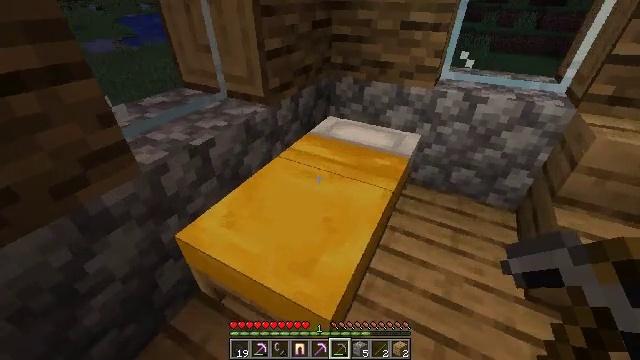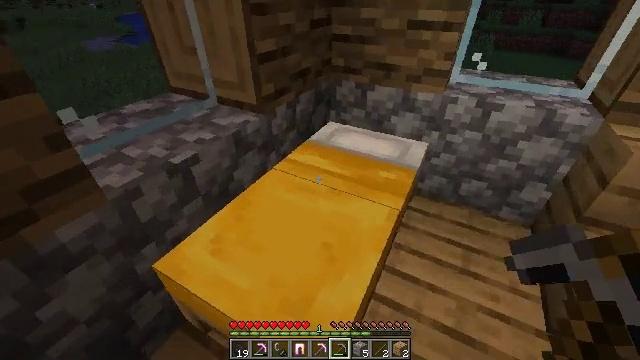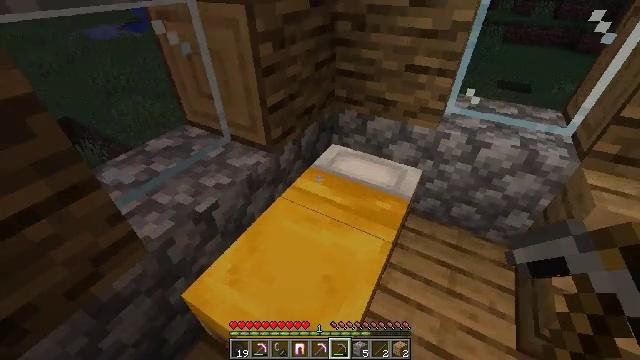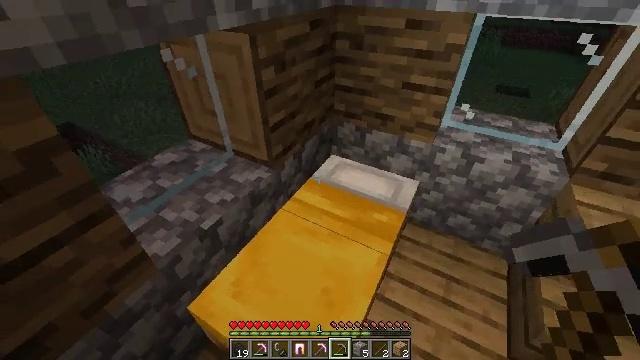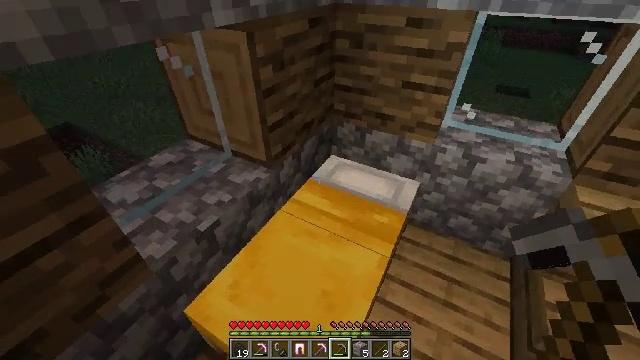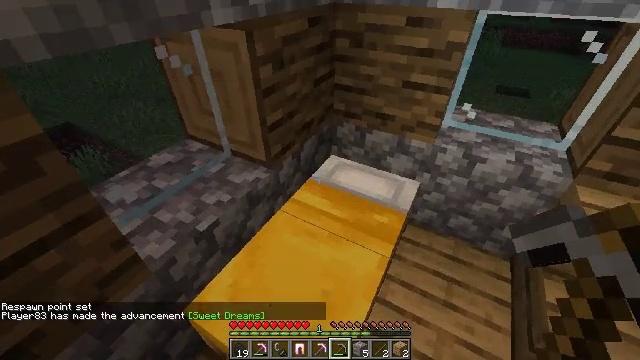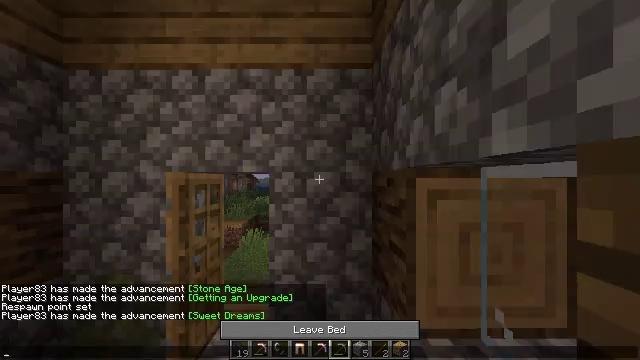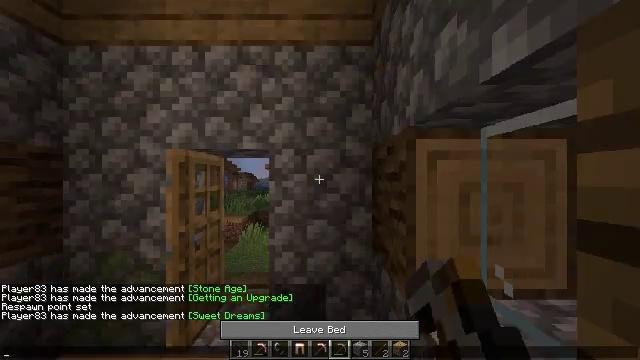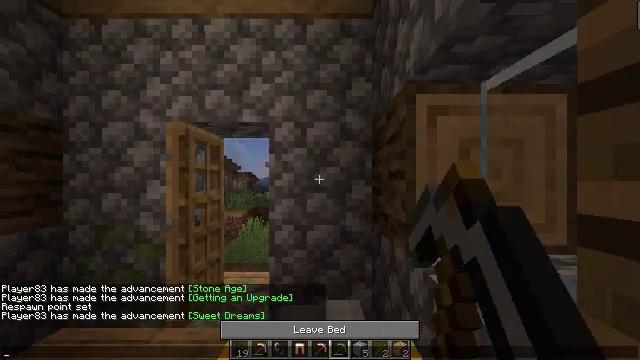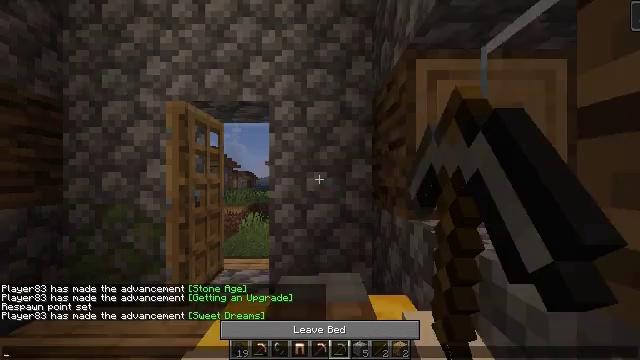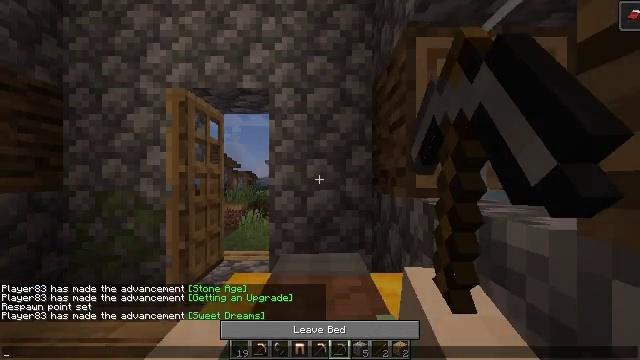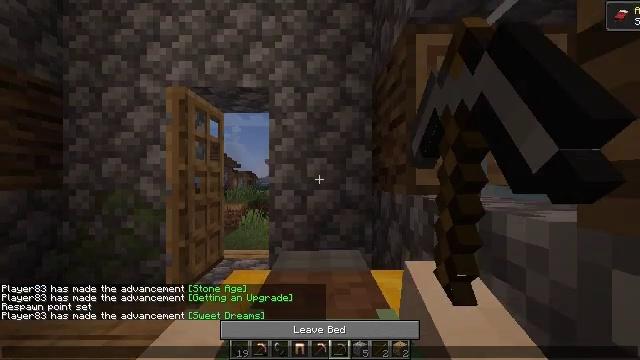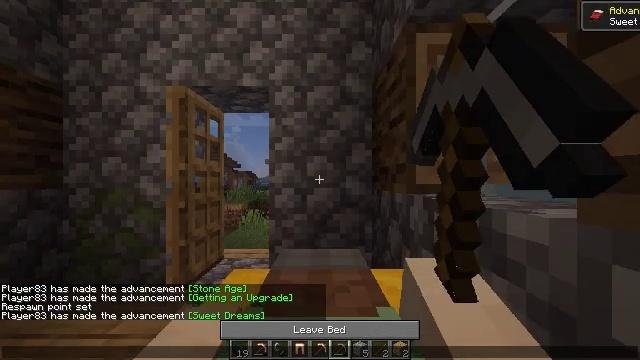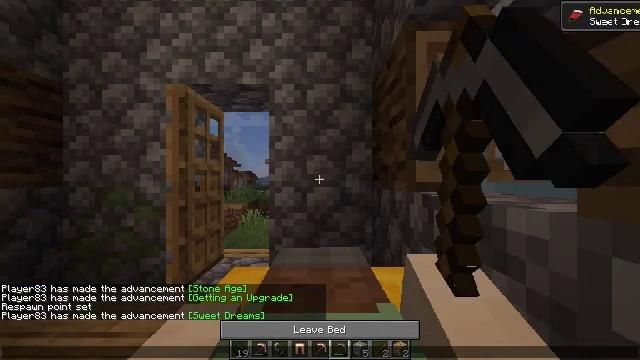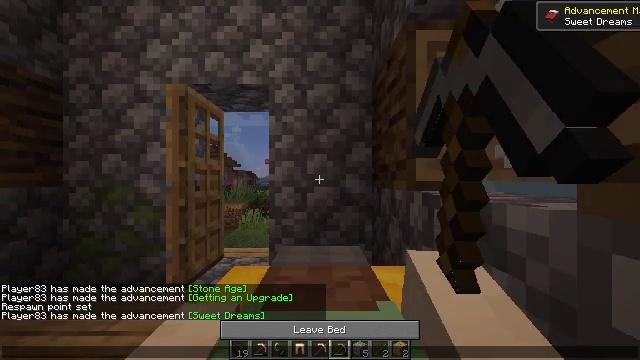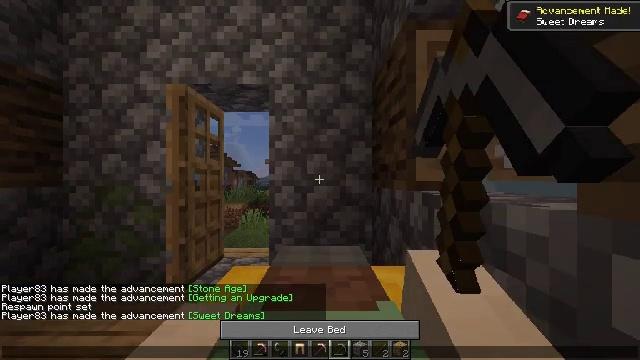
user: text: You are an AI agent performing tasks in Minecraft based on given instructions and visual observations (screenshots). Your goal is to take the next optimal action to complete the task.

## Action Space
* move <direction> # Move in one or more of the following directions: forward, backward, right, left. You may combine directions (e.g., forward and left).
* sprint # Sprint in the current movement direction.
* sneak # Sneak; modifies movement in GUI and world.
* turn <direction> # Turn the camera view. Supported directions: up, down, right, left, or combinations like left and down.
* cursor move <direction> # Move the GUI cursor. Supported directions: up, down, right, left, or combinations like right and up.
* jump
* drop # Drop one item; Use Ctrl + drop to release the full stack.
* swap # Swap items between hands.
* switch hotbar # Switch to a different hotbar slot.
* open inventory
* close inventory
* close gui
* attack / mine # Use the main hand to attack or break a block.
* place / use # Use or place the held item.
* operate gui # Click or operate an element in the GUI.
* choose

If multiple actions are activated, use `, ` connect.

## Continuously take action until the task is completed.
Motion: motion action
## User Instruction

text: Cut down the tree and harvest oak logs.
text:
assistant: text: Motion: use / place
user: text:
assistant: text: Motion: turn left and down, use / place
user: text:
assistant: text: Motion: no_op
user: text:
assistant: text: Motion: no_op
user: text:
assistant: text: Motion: no_op
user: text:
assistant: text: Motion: no_op
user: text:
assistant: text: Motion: no_op
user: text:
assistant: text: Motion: no_op
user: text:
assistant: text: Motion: no_op
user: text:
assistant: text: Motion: turn down
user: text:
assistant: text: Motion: turn down
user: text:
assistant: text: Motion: turn down
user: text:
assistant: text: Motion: no_op
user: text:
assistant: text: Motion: no_op
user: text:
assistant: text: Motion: no_op
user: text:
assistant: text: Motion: no_op
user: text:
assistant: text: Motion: no_op
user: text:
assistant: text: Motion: no_op
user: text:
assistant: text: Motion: no_op
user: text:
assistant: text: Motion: no_op
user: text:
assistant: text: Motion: no_op
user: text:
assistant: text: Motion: no_op
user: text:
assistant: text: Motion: no_op
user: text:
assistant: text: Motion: no_op
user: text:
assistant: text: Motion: no_op
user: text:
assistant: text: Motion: no_op
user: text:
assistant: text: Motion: no_op
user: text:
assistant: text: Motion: no_op
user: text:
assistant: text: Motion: no_op
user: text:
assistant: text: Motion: no_op